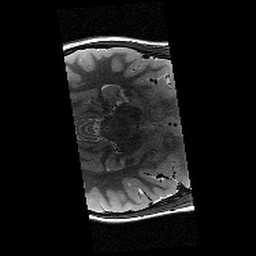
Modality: T2w
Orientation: axial
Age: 10
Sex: female
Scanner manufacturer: siemens
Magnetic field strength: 3 T
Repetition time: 9.23 s
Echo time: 0.067 s